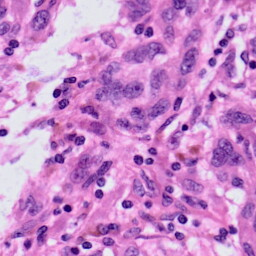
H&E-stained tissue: Skin